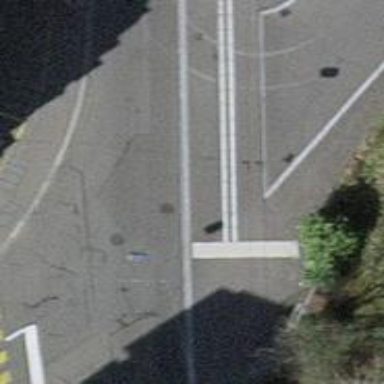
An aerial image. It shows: Unmarked crossing with traffic calming table on the road.